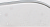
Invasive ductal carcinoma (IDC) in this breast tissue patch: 0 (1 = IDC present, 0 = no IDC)